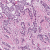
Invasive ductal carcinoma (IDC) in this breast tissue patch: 1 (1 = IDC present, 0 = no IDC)